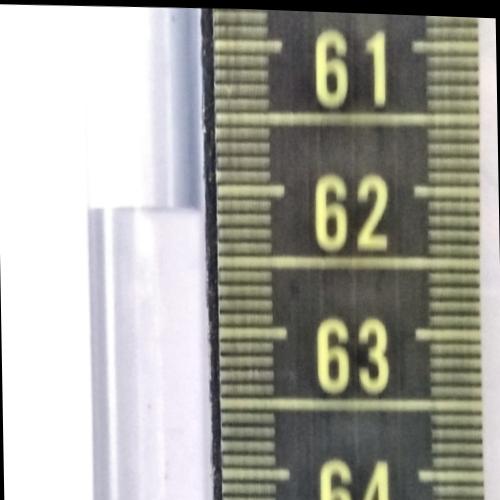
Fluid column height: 62.1 cm